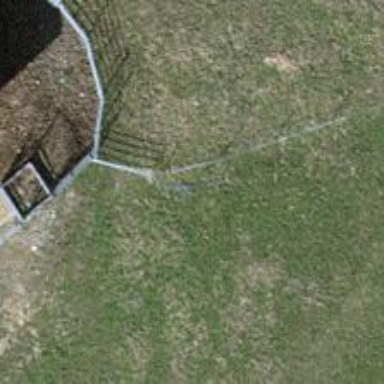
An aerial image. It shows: Fence is in the image.